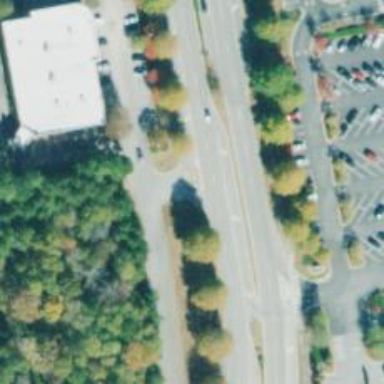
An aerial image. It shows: Asphalt road with secondary link designation.